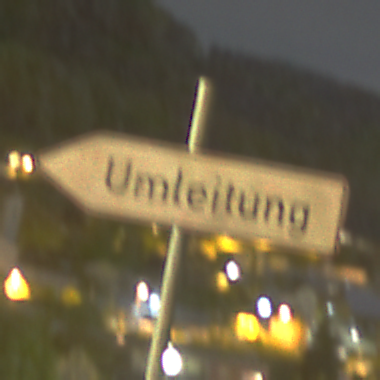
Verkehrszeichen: UmleitungswegweiserLinksweisend
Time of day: Night
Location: Outdoor (Urban)
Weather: PartlyCloudy
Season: NotSpecified
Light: Artificial